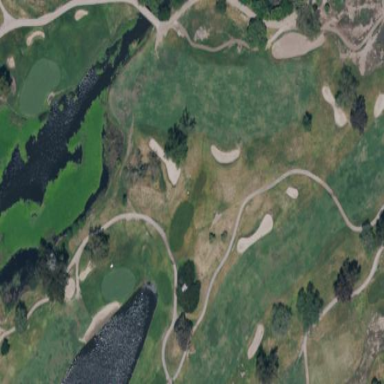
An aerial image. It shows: Water hazard on golf course. The hazard is natural water feature.